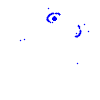
Particle: pion